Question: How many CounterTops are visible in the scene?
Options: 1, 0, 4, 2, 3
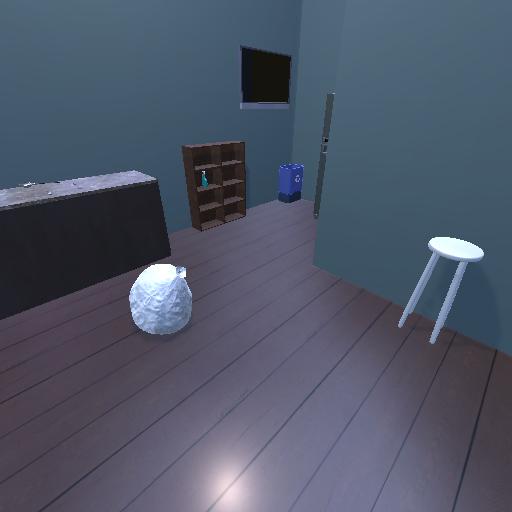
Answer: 1